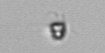
Label: Pyramimonas